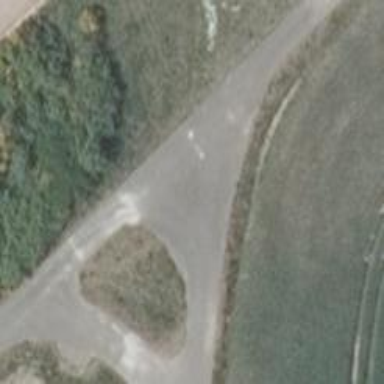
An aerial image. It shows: Turning circle on the road.